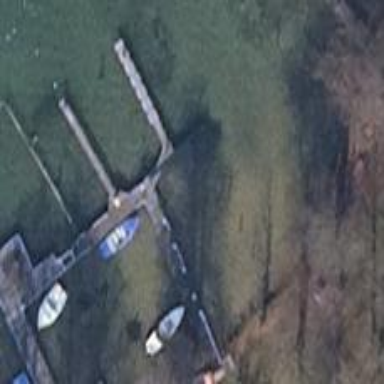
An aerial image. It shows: Man-made pier.